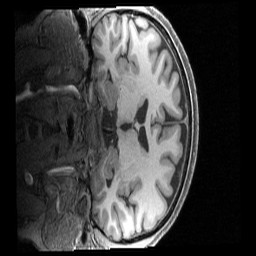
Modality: T1w
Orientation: coronal
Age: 39
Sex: female
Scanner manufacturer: siemens
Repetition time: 2.4 s
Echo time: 0.00231 s